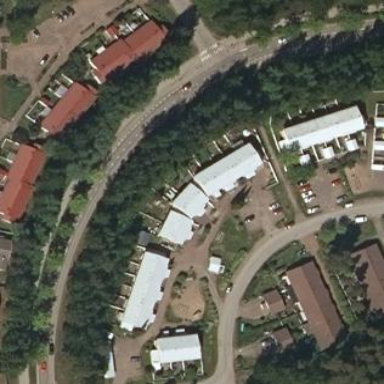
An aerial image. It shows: Residential building.